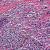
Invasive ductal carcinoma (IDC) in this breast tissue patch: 0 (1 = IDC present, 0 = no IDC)